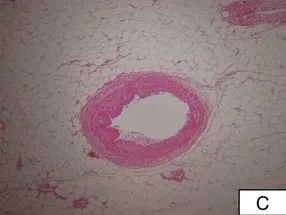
Autopsy findings. Biopsy samples were fixed and stained with hematoxylin and eosin. Histopathology of the tunica media of the superior mesenteric artery shows. No active vasculitis or thrombosis at autopsy (x40).
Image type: pathology (h&e)